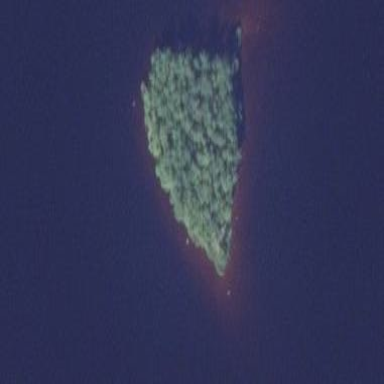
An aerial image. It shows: Islet.